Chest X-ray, PA view. Patient: 55 years old, sex M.
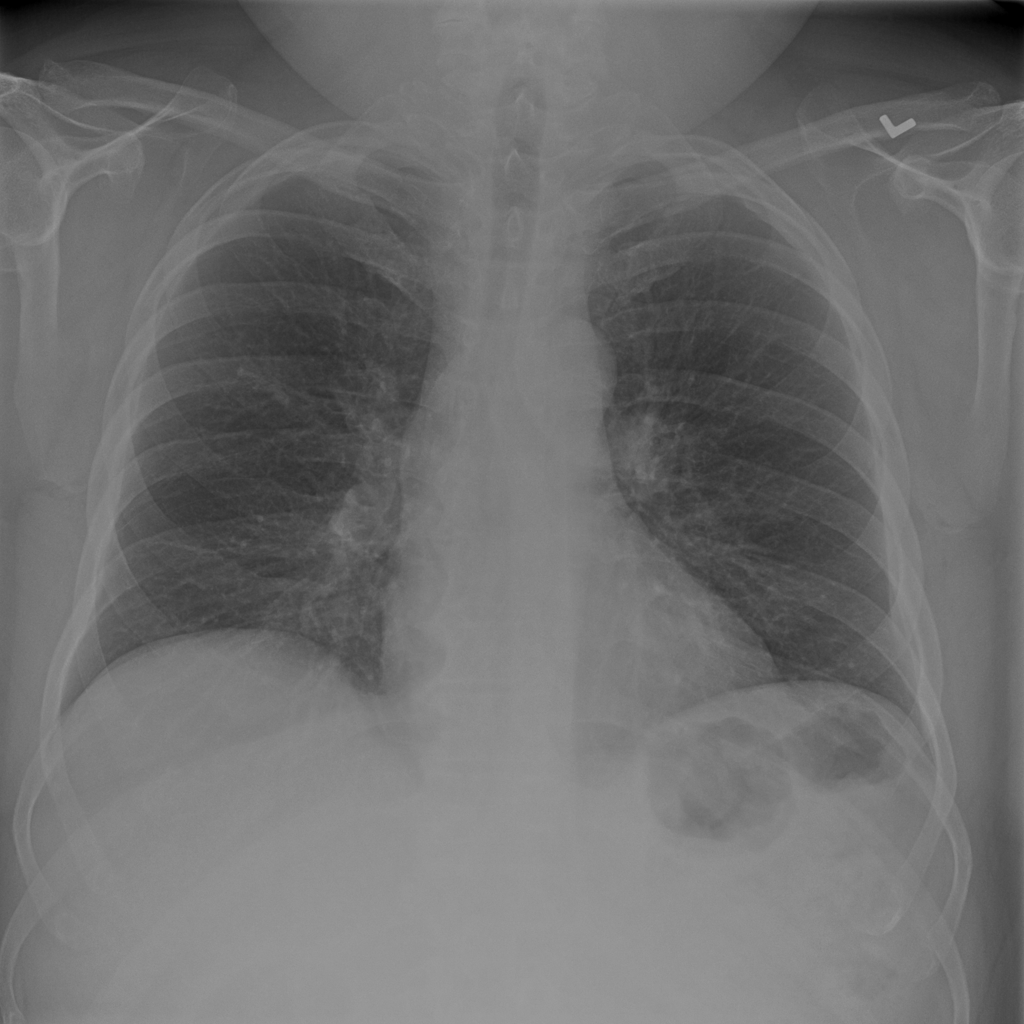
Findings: No Finding